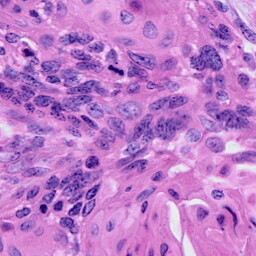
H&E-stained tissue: Cervix